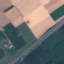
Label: Highway